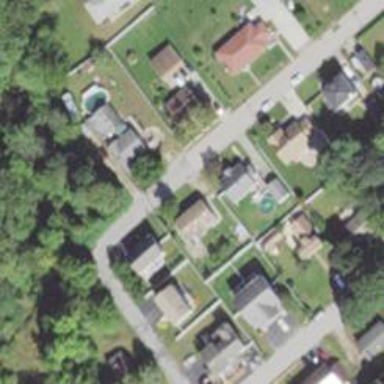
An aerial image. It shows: Residential driveway used as service road.